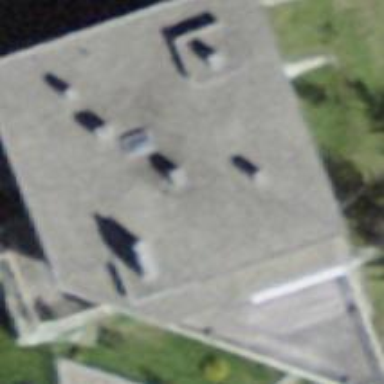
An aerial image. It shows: Building with tile roof.